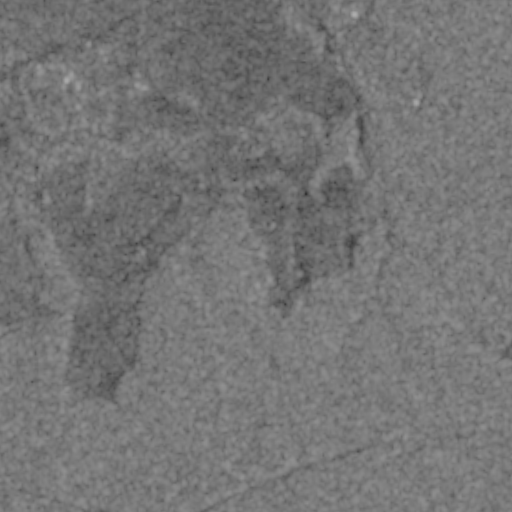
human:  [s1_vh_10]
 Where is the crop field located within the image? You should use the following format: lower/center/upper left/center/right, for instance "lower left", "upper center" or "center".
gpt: The crop field is located in the upper of the image.
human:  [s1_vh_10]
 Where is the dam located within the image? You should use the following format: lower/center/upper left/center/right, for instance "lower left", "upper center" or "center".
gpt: The dam is located in the upper right of the image.
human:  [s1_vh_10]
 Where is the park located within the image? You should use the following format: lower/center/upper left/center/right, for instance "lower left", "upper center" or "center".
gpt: The park is located in the upper right of the image.
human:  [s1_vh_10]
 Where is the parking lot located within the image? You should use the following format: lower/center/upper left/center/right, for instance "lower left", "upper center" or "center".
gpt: The parking lot is located in the upper right of the image.
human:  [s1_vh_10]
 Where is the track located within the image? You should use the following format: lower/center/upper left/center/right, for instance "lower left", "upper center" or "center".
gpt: There is no track in the image.

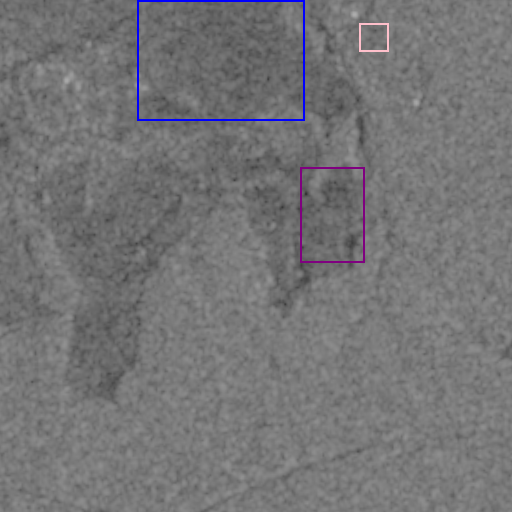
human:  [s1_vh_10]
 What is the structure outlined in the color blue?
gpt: The structure outlined in blue is a crop field.
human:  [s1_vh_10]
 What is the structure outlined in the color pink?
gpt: The structure outlined in pink is a park.
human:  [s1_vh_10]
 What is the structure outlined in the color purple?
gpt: The structure outlined in purple is a quarry.
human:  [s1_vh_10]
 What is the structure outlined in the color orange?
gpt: There is no orange outline.